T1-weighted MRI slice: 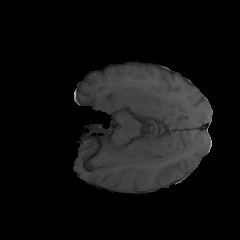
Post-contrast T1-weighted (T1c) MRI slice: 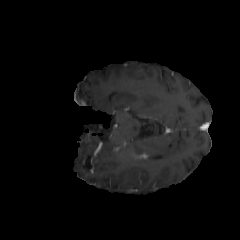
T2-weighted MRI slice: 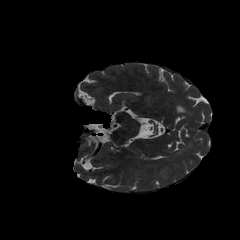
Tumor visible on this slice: no